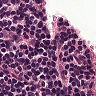
Metastatic tissue present: no